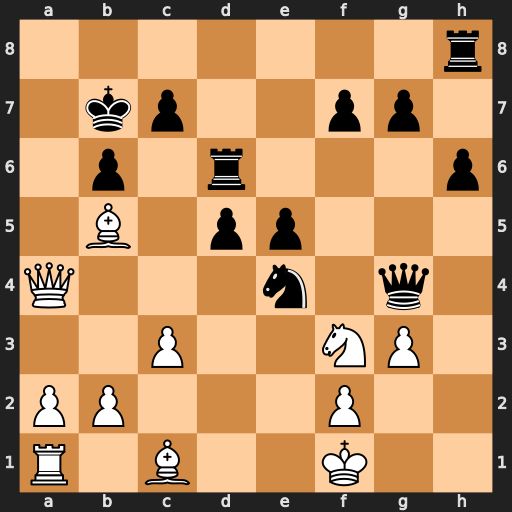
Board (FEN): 7r/1kp2pp1/1p1r3p/1B1pp3/Q3n1q1/2P2NP1/PP3P2/R1B2K2
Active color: w
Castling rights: -
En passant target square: -
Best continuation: Bc6+ Rxc6 Qxc6+ Kxc6 Nxe5+ Kd6 Nxg4